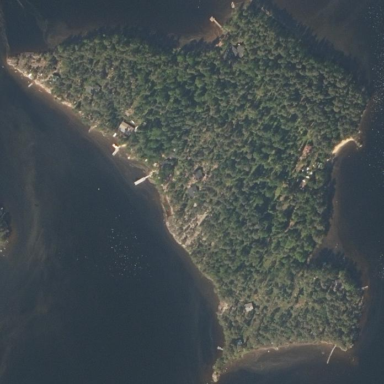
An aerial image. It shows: Islet covered with woodland.